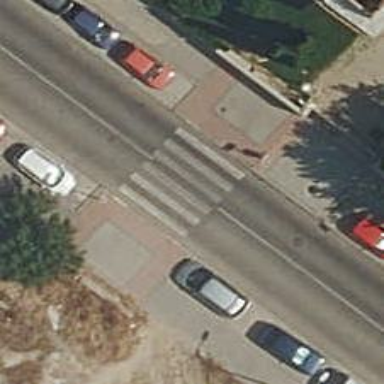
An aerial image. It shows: Zebra crossing on the road.